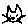
Label: cat